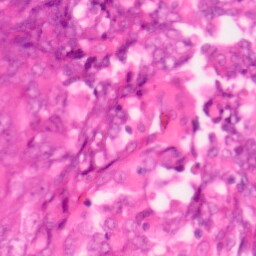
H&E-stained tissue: Colon